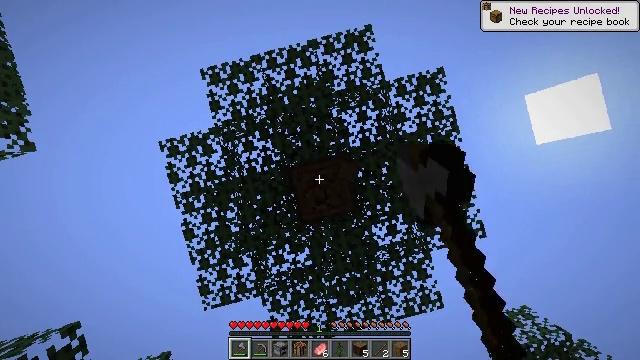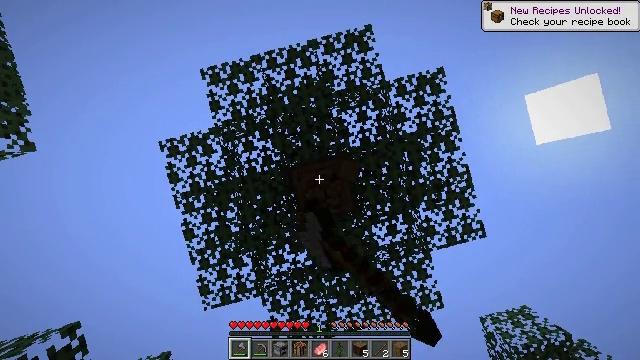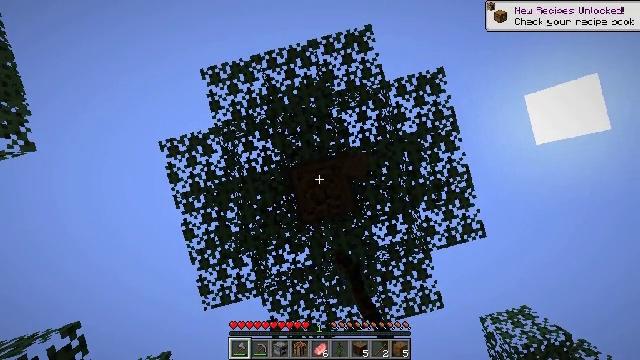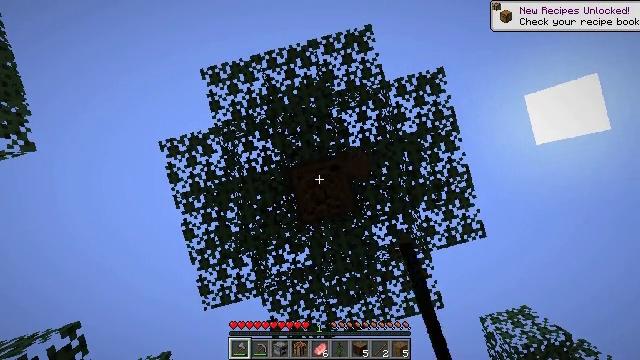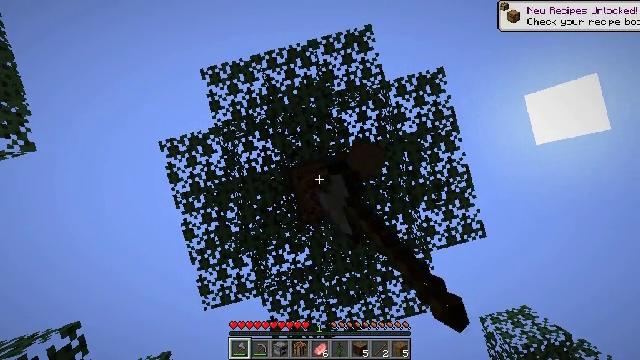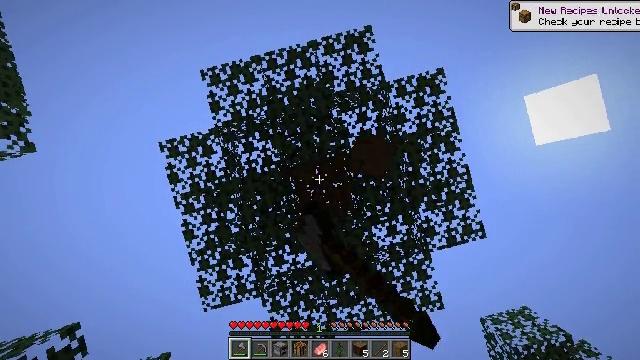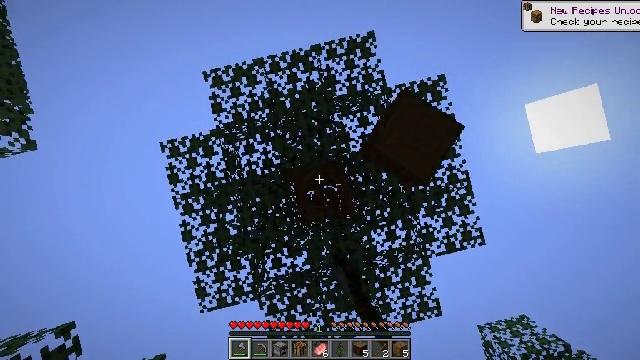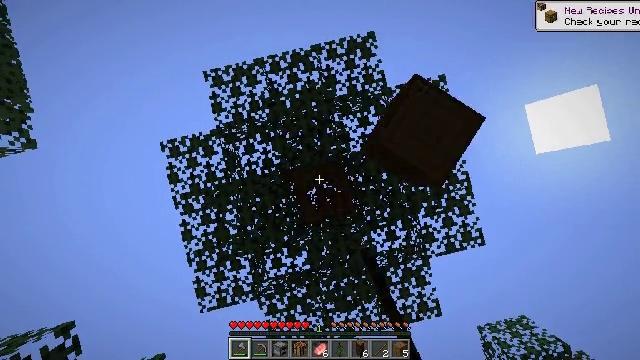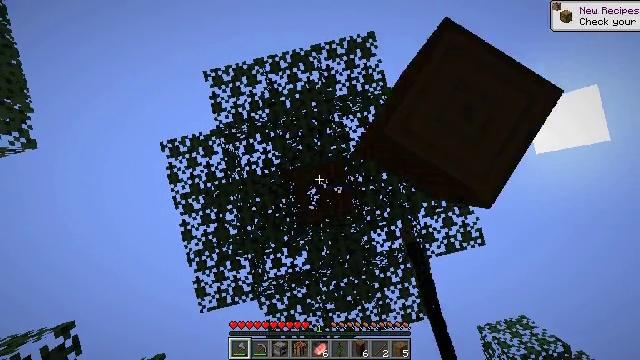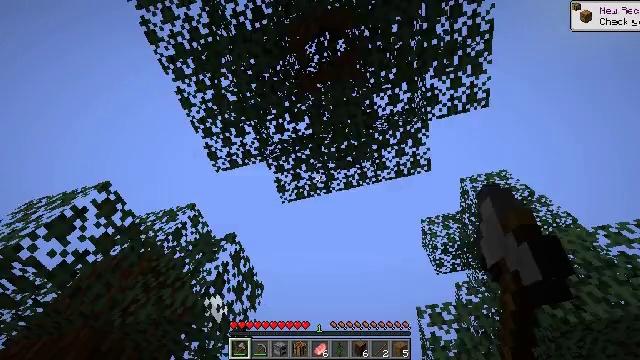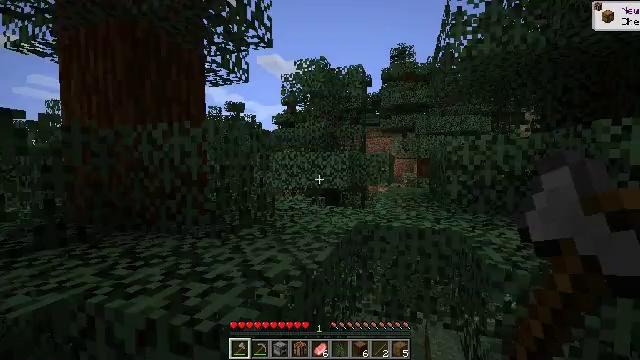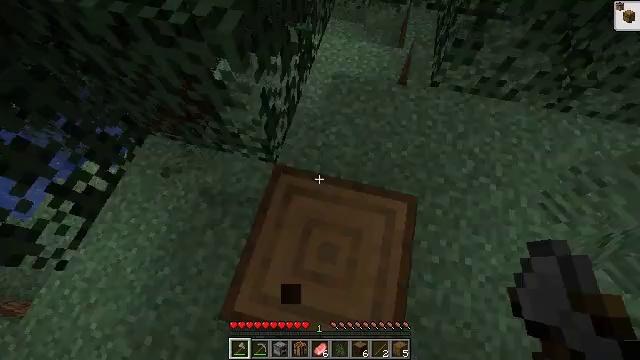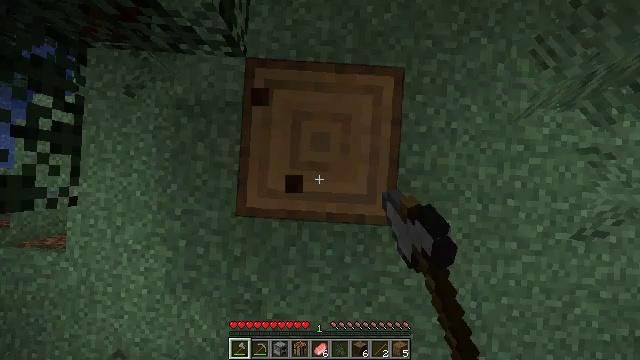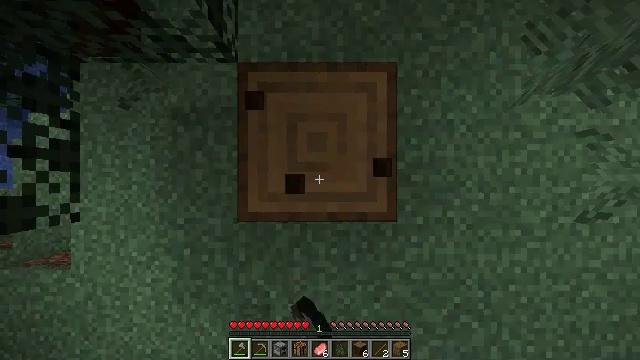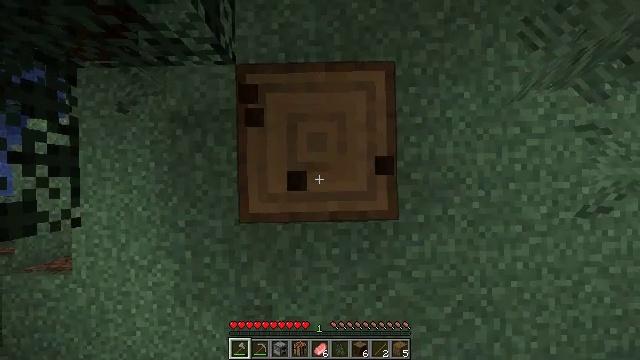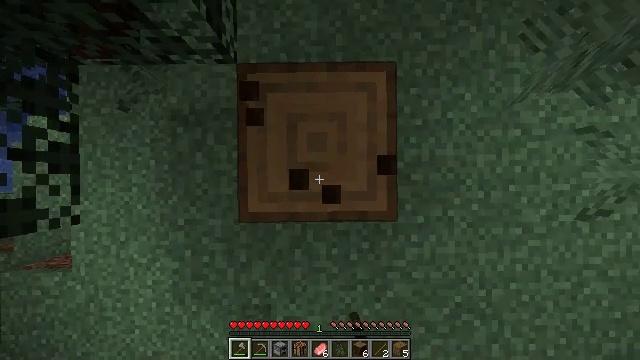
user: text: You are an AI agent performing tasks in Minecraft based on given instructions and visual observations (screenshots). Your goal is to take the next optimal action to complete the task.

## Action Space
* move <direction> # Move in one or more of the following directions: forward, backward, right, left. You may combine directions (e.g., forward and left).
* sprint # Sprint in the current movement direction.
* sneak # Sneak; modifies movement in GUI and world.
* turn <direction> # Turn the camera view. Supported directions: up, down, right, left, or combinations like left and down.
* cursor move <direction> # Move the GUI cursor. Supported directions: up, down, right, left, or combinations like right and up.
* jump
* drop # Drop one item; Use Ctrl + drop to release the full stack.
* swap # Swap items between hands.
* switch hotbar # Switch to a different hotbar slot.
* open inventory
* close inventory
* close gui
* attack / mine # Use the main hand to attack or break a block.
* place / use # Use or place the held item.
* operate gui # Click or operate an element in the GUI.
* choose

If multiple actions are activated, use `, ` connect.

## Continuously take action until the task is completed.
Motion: motion action
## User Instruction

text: Mine the spruce log from the forest.
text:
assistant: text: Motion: attack / mine
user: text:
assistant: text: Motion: attack / mine
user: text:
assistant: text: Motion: attack / mine
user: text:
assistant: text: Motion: attack / mine
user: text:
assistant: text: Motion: attack / mine
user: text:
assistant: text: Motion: turn right and up, attack / mine
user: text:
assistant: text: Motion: attack / mine
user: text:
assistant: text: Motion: attack / mine
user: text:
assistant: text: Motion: turn left and down, attack / mine
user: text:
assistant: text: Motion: turn left and down, attack / mine
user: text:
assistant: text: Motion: turn right and down, attack / mine
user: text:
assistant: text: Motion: turn right and down, attack / mine
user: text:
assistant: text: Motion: turn right and down, attack / mine
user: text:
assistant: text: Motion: turn right and down, attack / mine
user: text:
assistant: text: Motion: turn down, attack / mine
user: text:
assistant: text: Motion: attack / mine
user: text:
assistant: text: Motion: turn left, attack / mine
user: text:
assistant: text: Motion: turn left and up, attack / mine
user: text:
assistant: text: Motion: turn left and down, attack / mine
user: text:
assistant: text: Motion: attack / mine
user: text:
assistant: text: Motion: attack / mine
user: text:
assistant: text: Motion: attack / mine
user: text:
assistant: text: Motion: attack / mine
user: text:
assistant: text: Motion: attack / mine
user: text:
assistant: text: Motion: attack / mine
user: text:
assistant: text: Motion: attack / mine
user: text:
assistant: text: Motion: attack / mine
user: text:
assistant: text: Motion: turn up, attack / mine
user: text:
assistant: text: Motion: turn left and up, attack / mine
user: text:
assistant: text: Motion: turn up, attack / mine